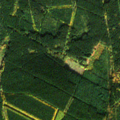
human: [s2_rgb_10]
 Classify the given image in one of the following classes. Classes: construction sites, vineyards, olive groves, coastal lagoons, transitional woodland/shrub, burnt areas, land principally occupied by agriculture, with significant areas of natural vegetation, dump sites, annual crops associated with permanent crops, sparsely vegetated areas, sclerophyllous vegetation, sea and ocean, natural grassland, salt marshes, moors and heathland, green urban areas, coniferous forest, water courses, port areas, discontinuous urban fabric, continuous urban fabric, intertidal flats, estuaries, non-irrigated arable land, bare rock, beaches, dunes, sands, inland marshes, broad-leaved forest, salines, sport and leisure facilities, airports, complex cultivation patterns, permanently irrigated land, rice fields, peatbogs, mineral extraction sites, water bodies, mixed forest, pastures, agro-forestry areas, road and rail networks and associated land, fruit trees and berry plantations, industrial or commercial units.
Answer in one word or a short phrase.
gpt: coniferous forest